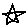
Label: star